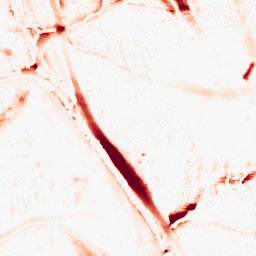
Category: morphological
Decomposition family: morphological_ellipse
Decomposition parameters: operation: opening
width: 20
height: 30
Upsampling method: cubic_mitchell
Upsampling parameters: scale: 4
Upsampling scale: 4